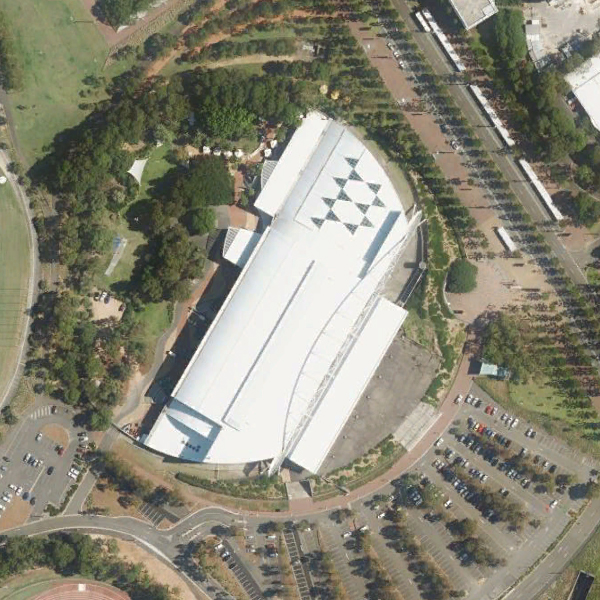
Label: Center